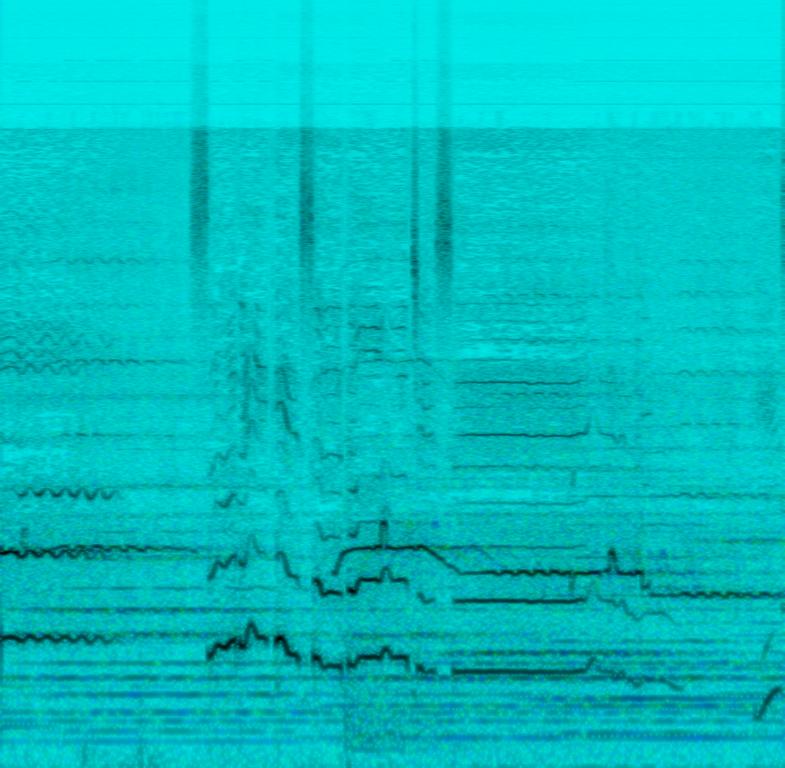
This song contains a female voice singing a melody along with a flute and strings playing the same melody. You can hear white noise that almost sounds like rain. This song may be playing in a movie scene.